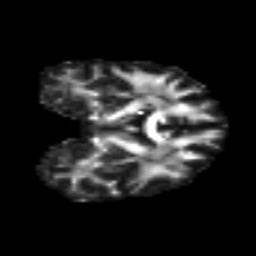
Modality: FA
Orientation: coronal
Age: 37
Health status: ill
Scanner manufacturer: philips
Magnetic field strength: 3 T
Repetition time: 9 s
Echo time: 0.127 s